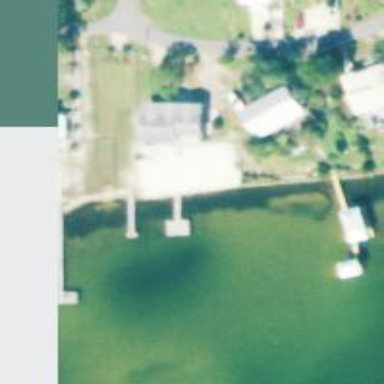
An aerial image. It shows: Man-made pier.